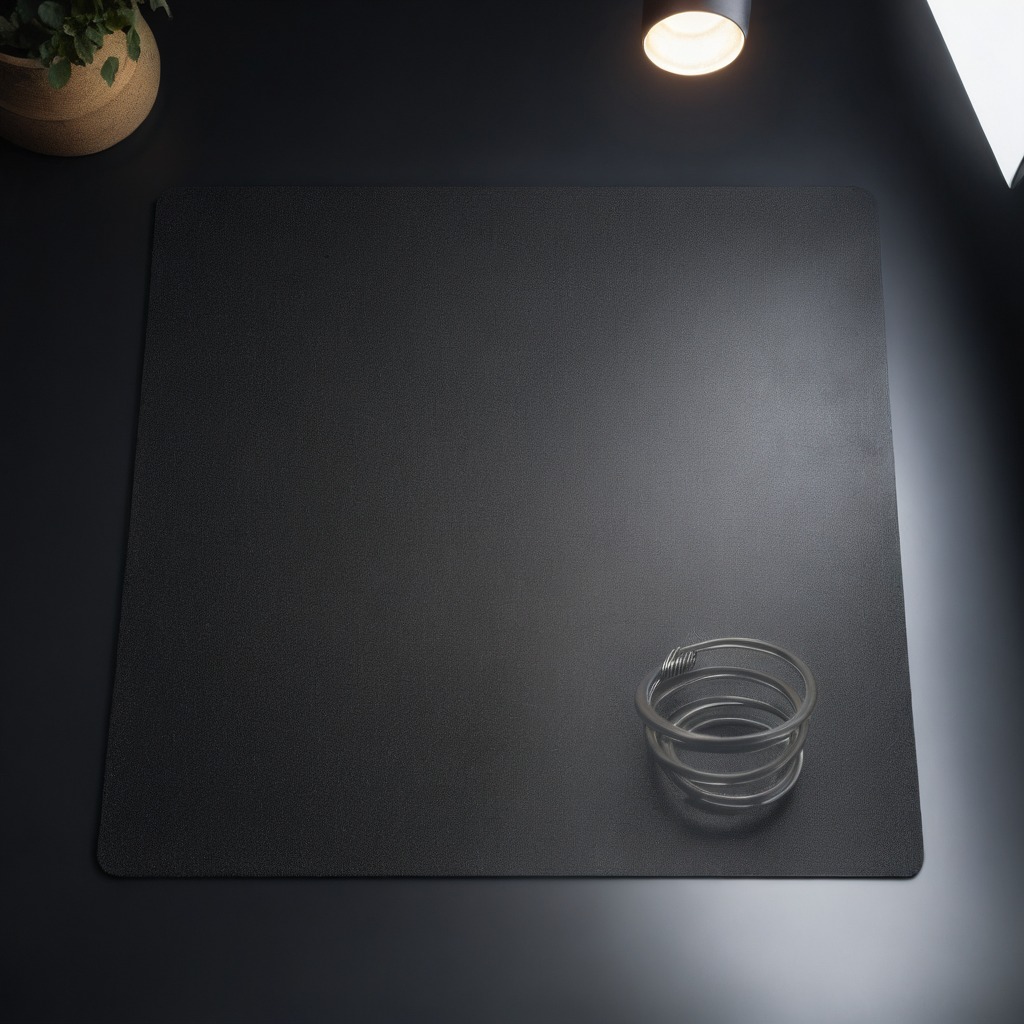
A coiled metal spring is lying on the tabletop.